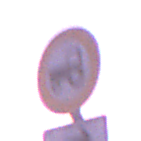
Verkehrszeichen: VerbotKraftfahrzeugeZuegeNichtSchneller25
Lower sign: RichtungsangabeDurchPfeile5
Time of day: Dawn
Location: Outdoor (Nature)
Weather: PartlyCloudy
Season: NotSpecified
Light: Natural